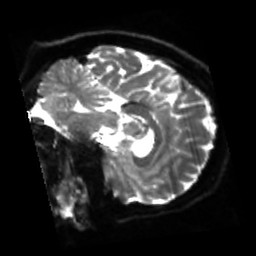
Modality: sbref
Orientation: sagittal
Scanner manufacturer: siemens
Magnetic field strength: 3 T
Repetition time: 4 s
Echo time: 0.0594 s